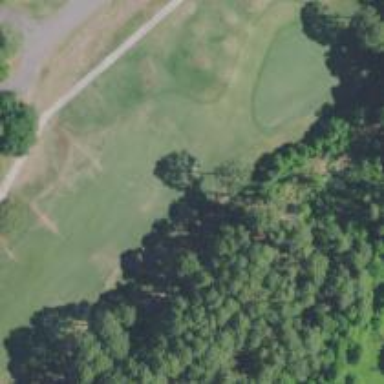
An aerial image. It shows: View of golf hole.